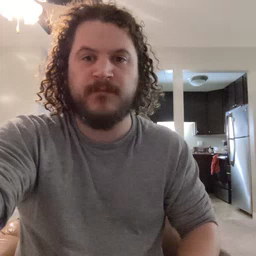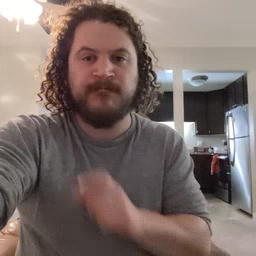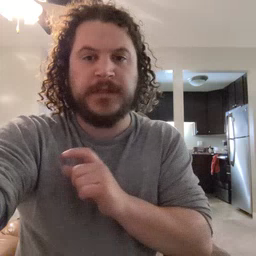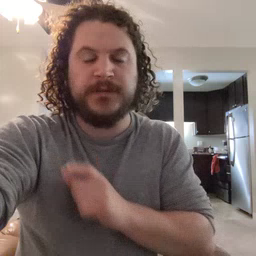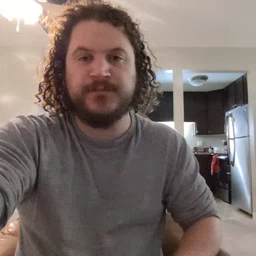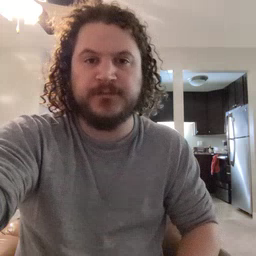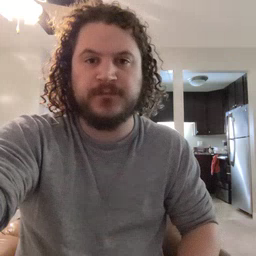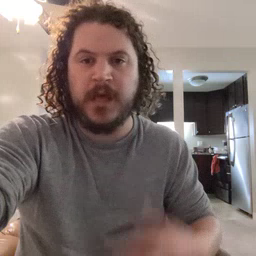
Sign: police